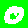
Digit: 0